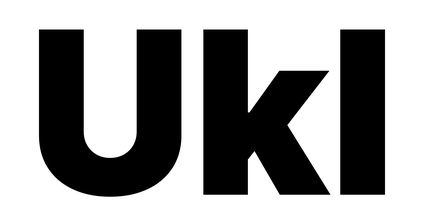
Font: Inter_Black